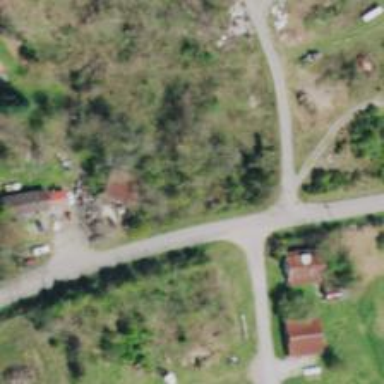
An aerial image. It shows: Unclassified road.